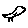
Label: bird